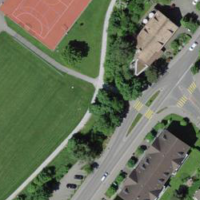
EUNIS habitat code: 54
Species observed at this site:
Allium ursinum
Prunus spinosa
Lathyrus pratensis
Prunus padus